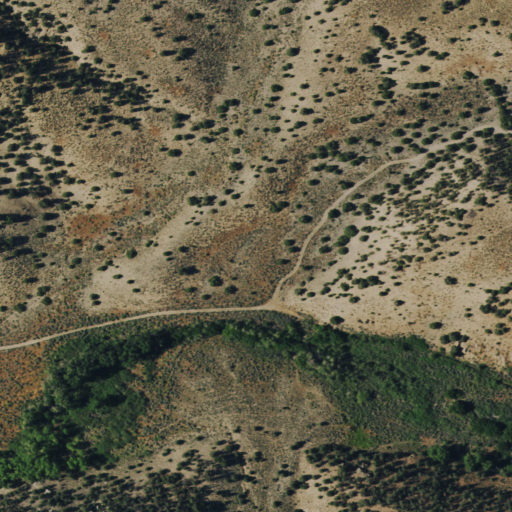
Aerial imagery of valley in Nevada named Salt Marsh Canyon containing shrub, evergreen forest, and deciduous forest